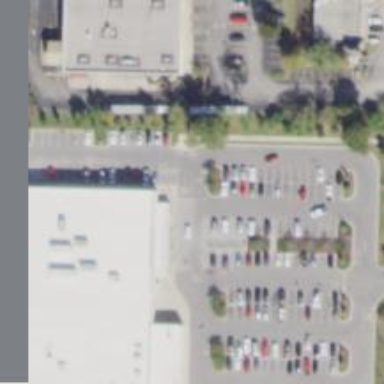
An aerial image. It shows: Parking space is available.